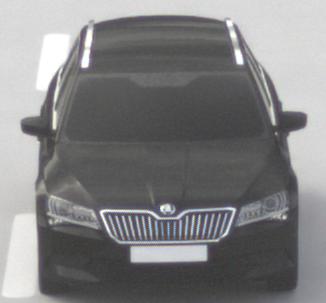
Make: Skoda
Model: Superb Combi 1.4 TSI
Detailed model: Superb (III) Combi
Model produced from: 2015/09
Model produced until: 2018/06
Doors: 5
Color: black
Road condition: dry road
Daytime: morning or afternoon
Contrast: low contrast